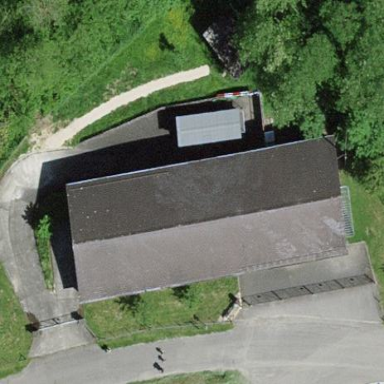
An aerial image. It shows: Shed.